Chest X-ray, PA view. Patient: 48 years old, sex M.
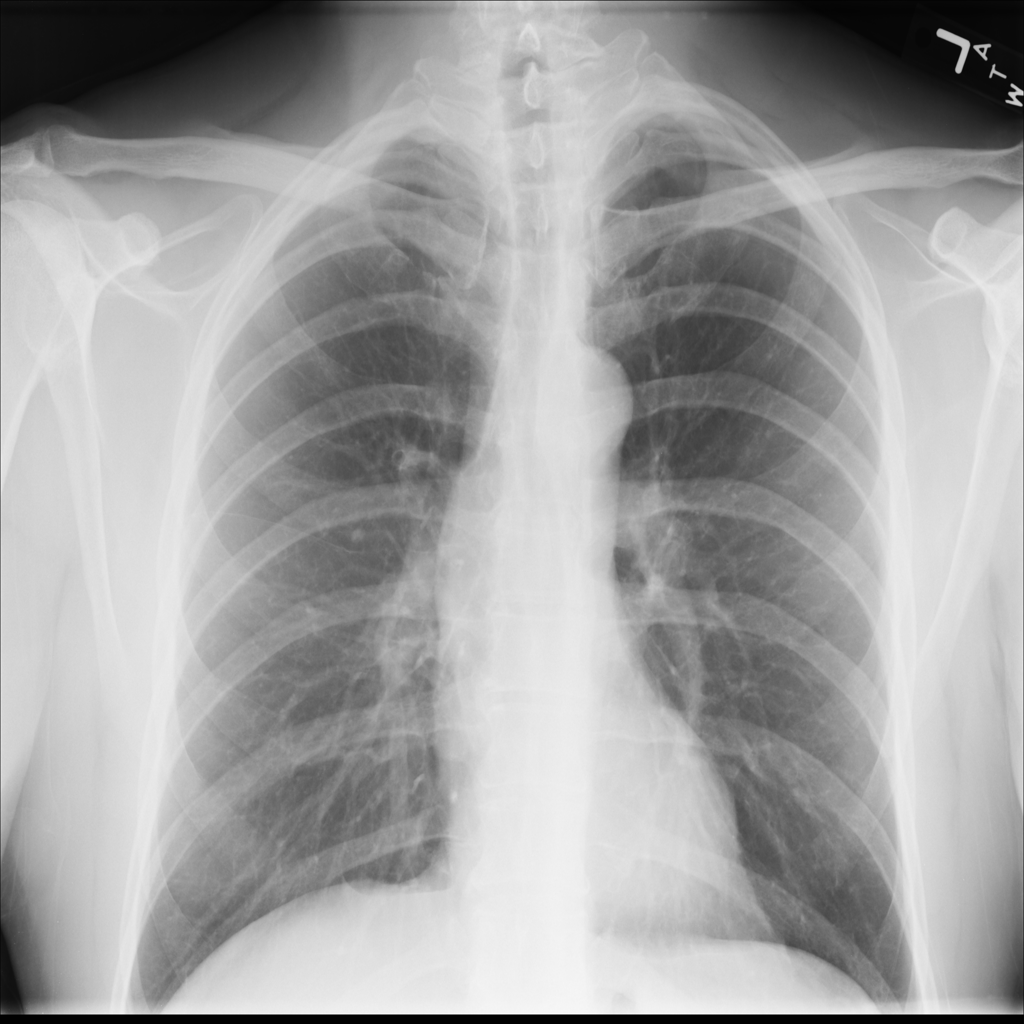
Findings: No Finding